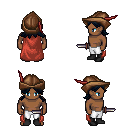
a pixel art fantasy rpg character, male body template, human, dark skin, maroon cape, white pants, raven loose hair, leather cap, black shoes, dagger, four views (front, back, left, right), 2x2 character sprite sheet, small pixel art, hard edges, no anti-aliasing